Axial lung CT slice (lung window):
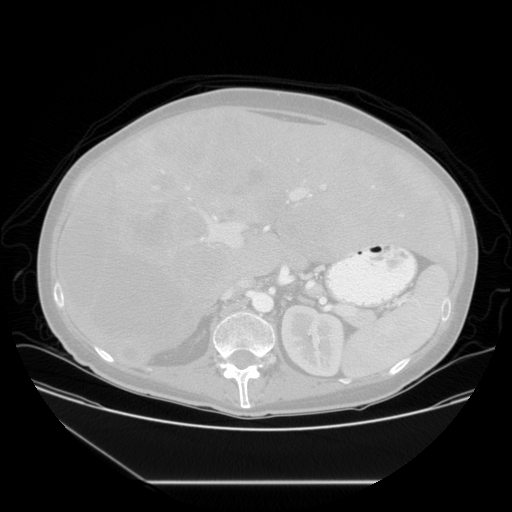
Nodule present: no